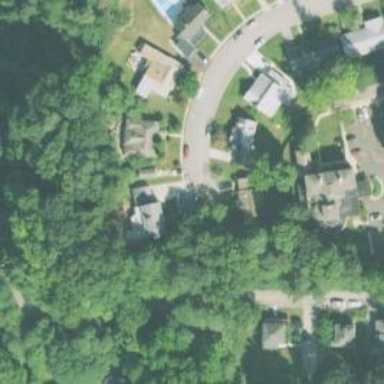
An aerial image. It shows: Residential driveway designated as service road.